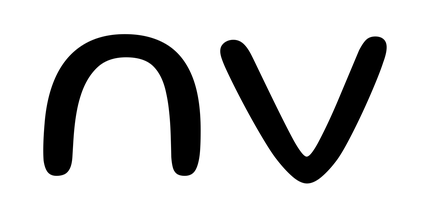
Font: Gluten_Light